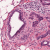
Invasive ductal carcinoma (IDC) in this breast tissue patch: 1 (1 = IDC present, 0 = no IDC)